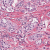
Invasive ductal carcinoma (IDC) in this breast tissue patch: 1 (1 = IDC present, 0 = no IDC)